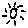
Label: sun